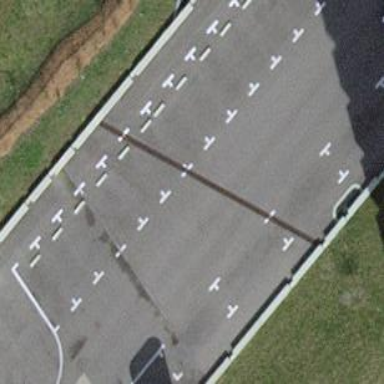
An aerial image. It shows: Street-side parking with parallel orientation.